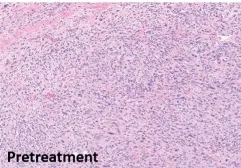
Pathologic and immunohistochemical assessment of response. (A), Excision specimen of recurrent tumor one year prior to ILI.
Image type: pathology (immunostaining)